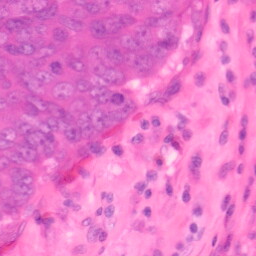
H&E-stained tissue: Colon